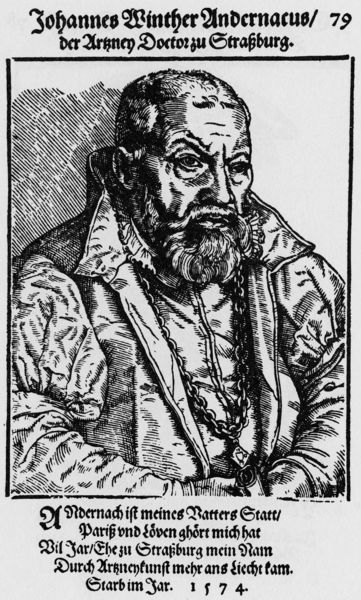
Titel: Bildnis des Johannes Guinterius Andernacus
Künstler: Tobias Stimmer
Institution: (Seriendruck)
Schlagwörter: dunkel, mann, weiß, grau, hell, mund, nase, ohr, paris, profil, schmuck, schwarz, stirn, zeichnung, blick, alt, bart, jacke, augen, falten, johannes, kragen, rahmen, vollbart, ärmel, bild, bildnis, herr, hände, portrait, porträt, auge, haare, mantel, reich, sitzend, stoff, blatt, ohren, renaissance, seide, holzschnitt, schrift, kette, grafik, graphik, rand, ernst, inschrift, streng, glanz, glatze, grimmig, deutsch, jahreszahl, halskette, name, medaillon, rechteck, druck, druckgraphik, schraffur, stich, markant, text, beschriftung, plakat, überschrift, schraffiert, bleistift, orden, kardinal, arzt, medizin, holzschnit, buchdruck, rolle, zahl, wohlhabend, mittelalter, wams, priester, spruch, nummer, altdeutsch, doktor, lebenslauf, einblattdruck, goldenes vlies, straßburg, doctor, medicus, johann winther, kette orden, mantel ärmel, ratsherr, nachruf, andernach, todesanzeige, tet, 1574, andernacus, 79, johannes winther undernacus, johannes winther andernacus, winther